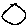
Label: circle